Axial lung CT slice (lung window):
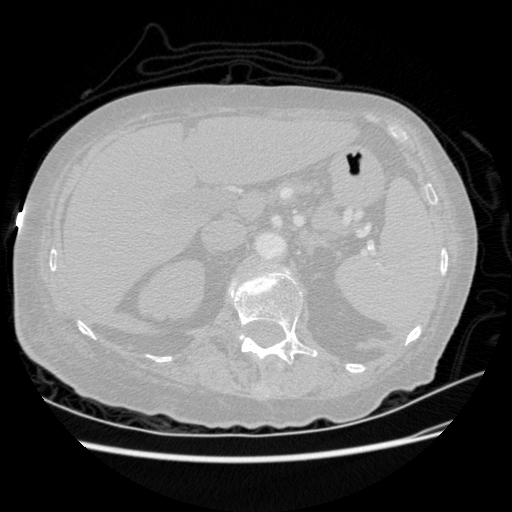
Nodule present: no